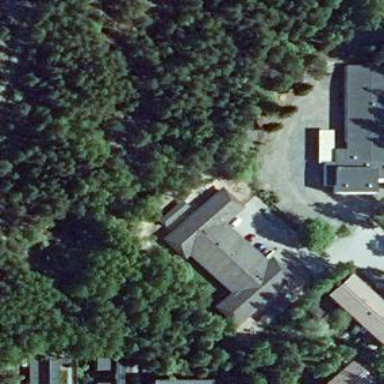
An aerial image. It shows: Kindergarten building.